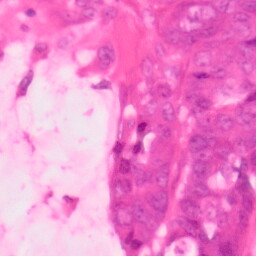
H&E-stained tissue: Colon